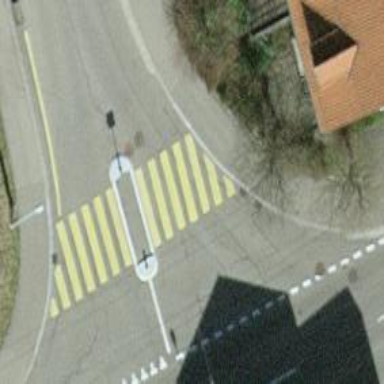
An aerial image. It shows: Zebra crossing on the road.